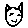
Label: cat